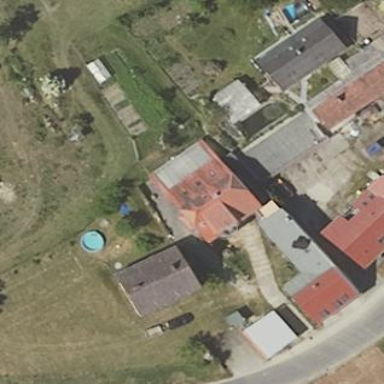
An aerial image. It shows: Residential building.